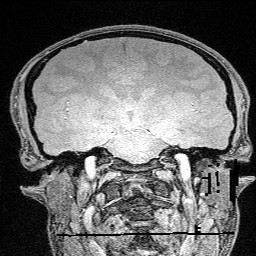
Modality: FLASH
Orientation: sagittal
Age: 25
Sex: male